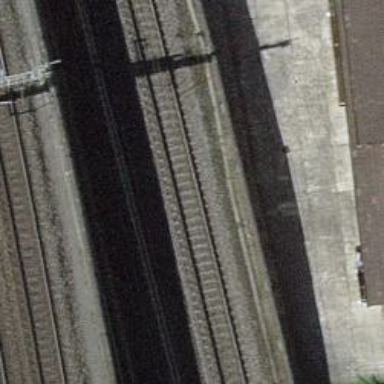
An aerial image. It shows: Single railway track with electrified contact line.